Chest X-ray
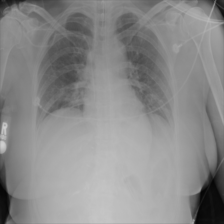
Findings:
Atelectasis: negative
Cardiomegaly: negative
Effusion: negative
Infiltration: negative
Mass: negative
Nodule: negative
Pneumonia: negative
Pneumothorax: negative
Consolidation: negative
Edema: negative
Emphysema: negative
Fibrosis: negative
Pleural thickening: negative
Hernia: negative